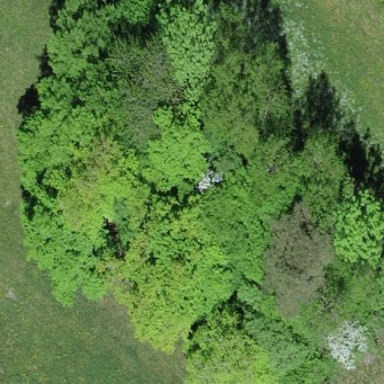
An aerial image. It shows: Deciduous broadleaved forest.